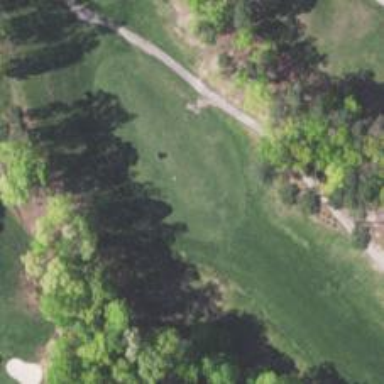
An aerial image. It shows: Golf hole.